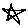
Label: star